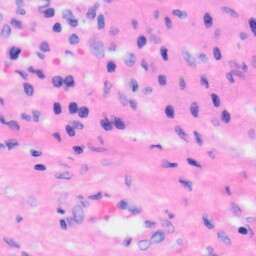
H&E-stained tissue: Liver